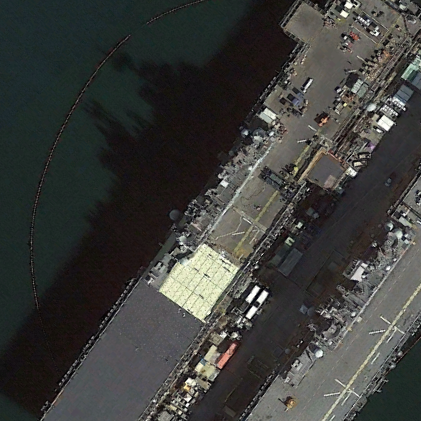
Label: assault